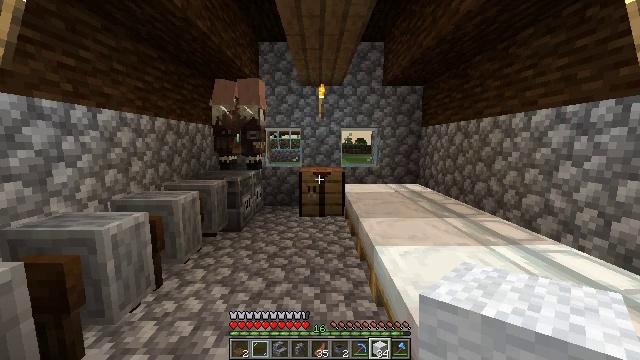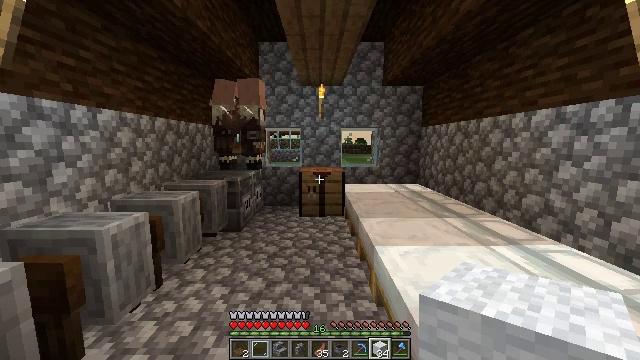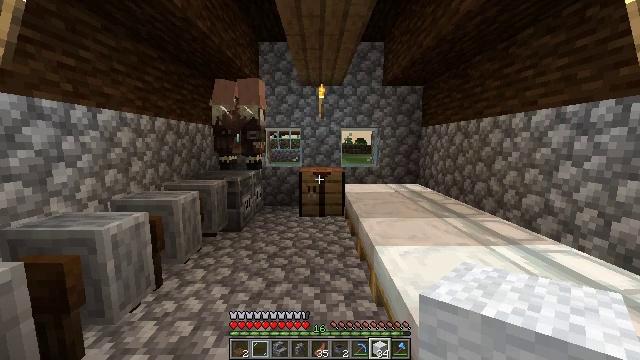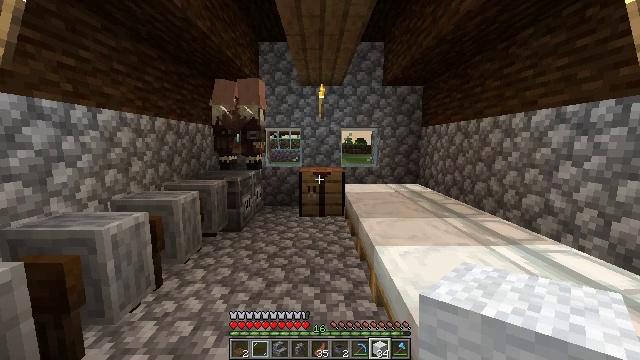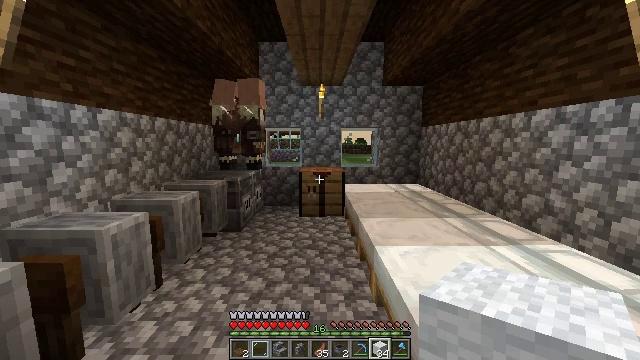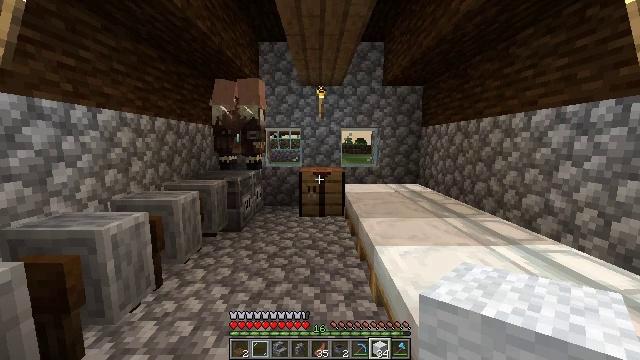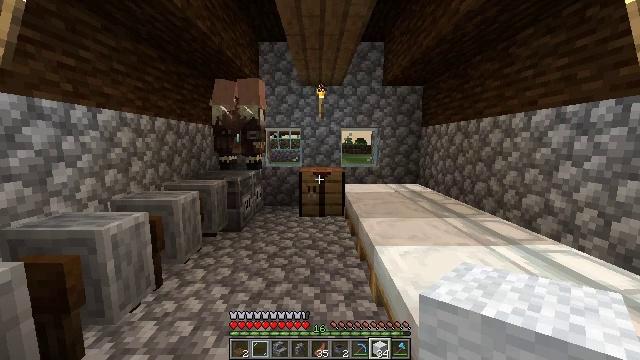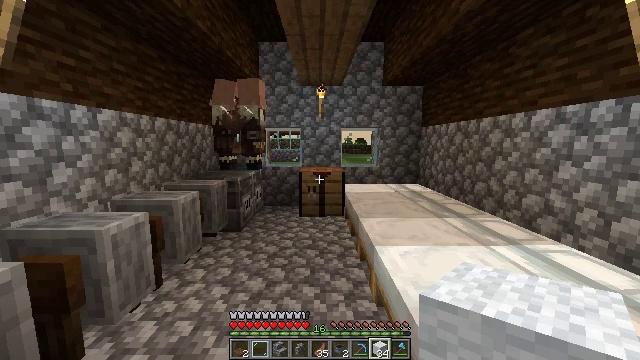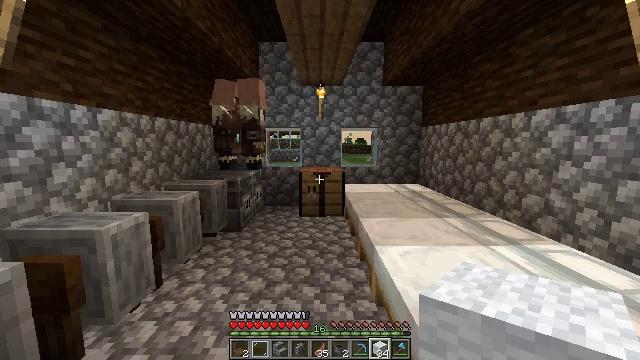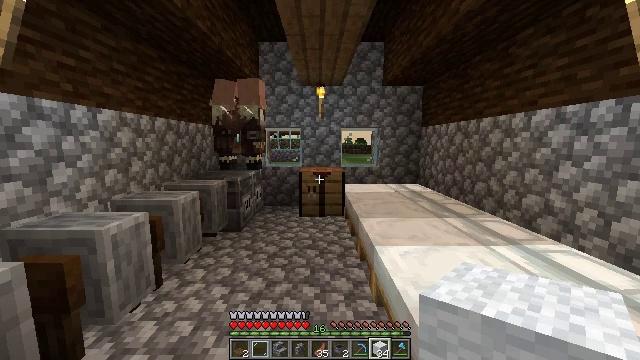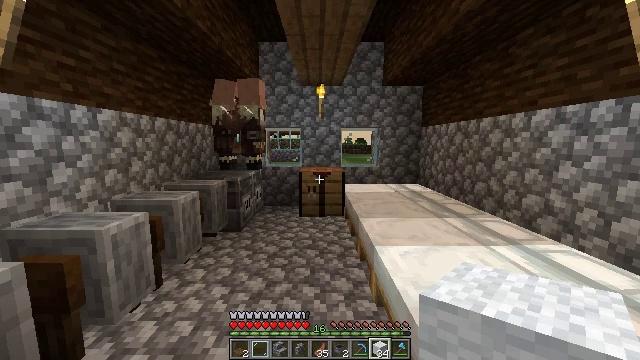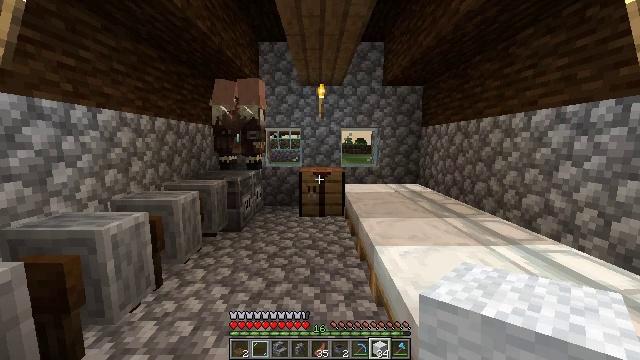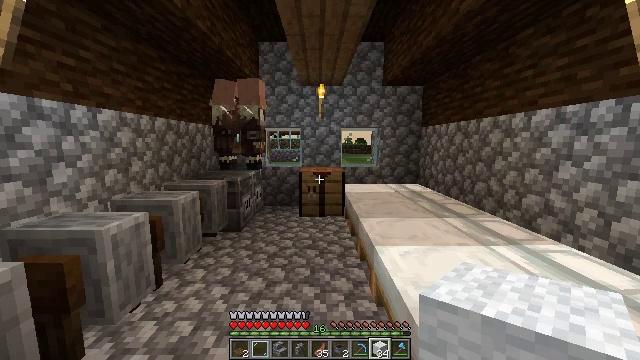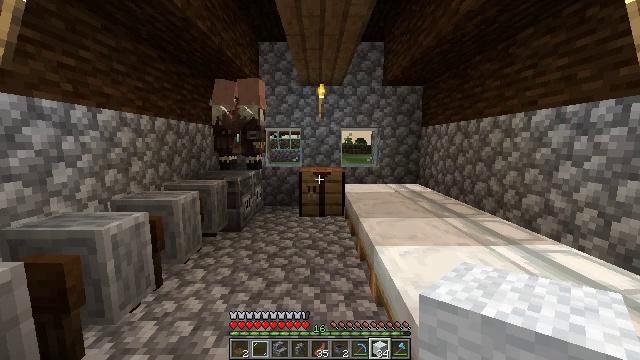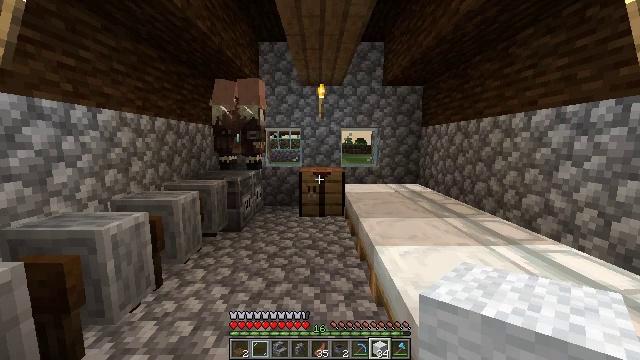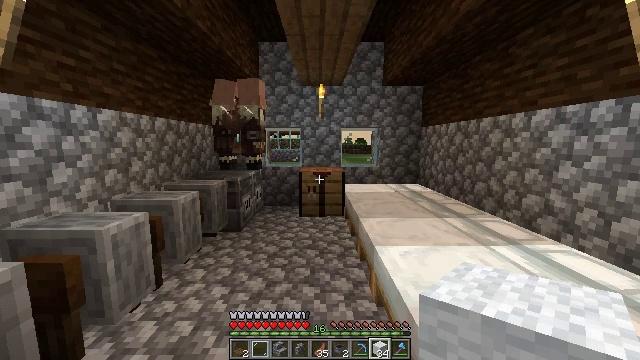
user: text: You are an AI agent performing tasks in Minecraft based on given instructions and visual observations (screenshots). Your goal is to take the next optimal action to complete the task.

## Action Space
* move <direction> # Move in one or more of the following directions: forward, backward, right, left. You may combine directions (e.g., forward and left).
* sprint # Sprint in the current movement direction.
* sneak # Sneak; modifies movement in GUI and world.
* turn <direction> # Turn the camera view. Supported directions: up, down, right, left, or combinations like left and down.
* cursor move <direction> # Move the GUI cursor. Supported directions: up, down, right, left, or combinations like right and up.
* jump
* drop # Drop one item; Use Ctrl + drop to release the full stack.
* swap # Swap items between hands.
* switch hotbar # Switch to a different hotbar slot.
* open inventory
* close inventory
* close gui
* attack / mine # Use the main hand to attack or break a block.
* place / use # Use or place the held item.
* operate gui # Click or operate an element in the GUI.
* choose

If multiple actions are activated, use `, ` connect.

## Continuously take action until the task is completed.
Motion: motion action
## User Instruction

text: Collect the blue bed by attacking it.
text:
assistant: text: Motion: no_op
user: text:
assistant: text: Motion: no_op
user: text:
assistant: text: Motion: no_op
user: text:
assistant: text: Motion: no_op
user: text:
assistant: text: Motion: no_op
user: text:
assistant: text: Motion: no_op
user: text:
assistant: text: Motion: no_op
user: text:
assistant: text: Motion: no_op
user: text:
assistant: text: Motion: no_op
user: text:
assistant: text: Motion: no_op
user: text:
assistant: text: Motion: no_op
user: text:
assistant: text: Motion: no_op
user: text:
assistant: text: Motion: no_op
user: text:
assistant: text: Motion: no_op
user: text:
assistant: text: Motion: no_op
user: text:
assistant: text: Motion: no_op
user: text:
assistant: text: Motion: no_op
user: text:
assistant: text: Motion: no_op
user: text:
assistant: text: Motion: no_op
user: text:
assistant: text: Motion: no_op
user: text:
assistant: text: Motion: no_op
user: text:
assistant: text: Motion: no_op
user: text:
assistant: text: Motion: attack / mine
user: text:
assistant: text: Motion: attack / mine
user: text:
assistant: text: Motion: attack / mine
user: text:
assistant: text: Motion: no_op
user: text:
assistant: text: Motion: no_op
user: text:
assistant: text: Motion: no_op
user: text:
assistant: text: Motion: no_op
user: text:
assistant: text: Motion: turn right and down